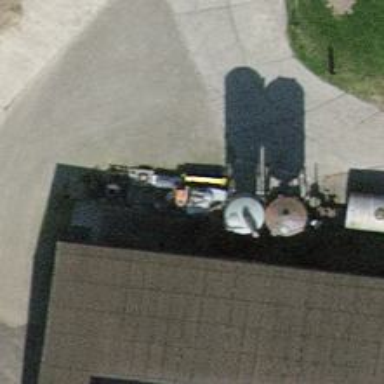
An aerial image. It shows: Silo.